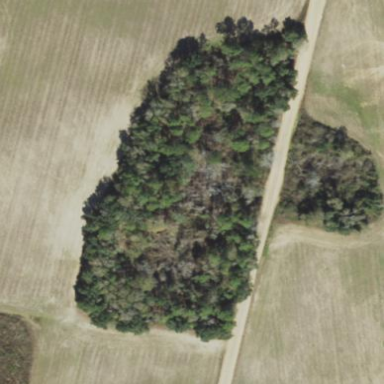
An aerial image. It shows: Mixed leaf woodland.